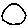
Label: circle